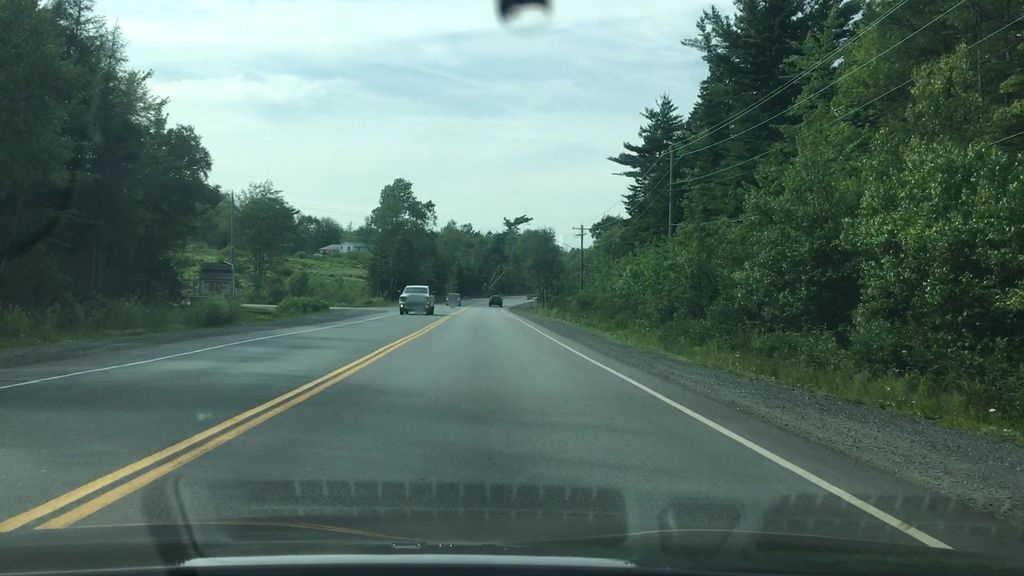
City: halifax